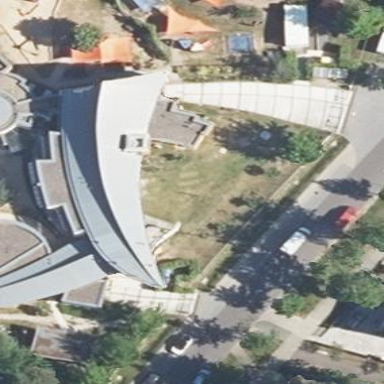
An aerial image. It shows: Kindergarten building.